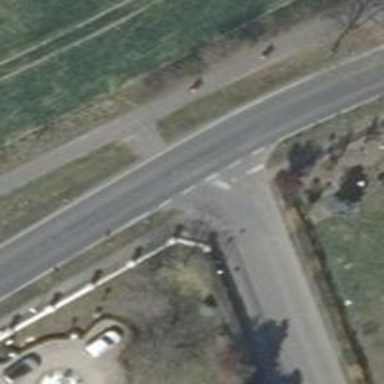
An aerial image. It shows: Residential road with asphalt surface. There is sidewalk on the left side.